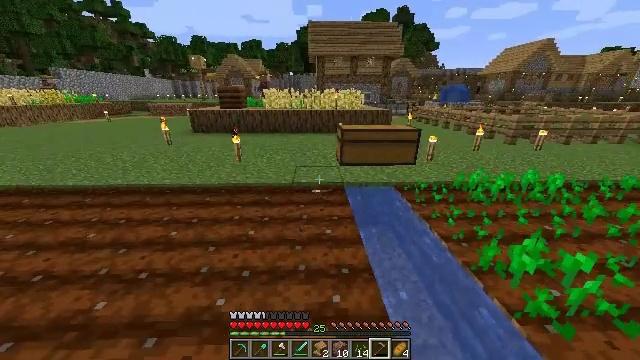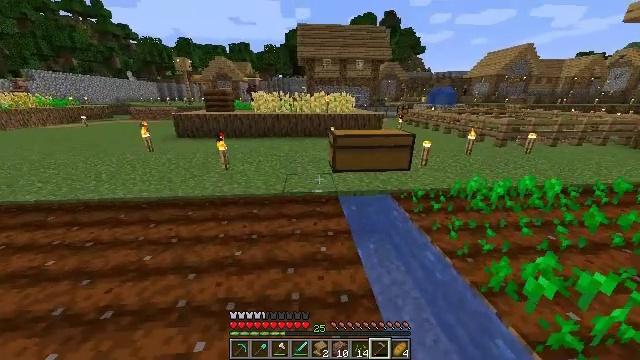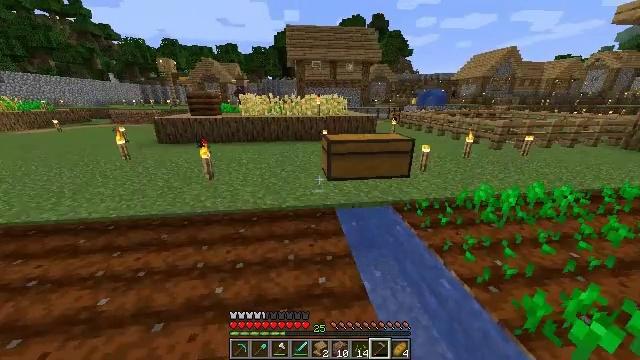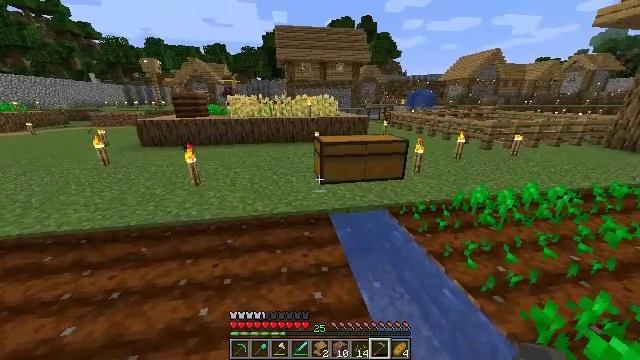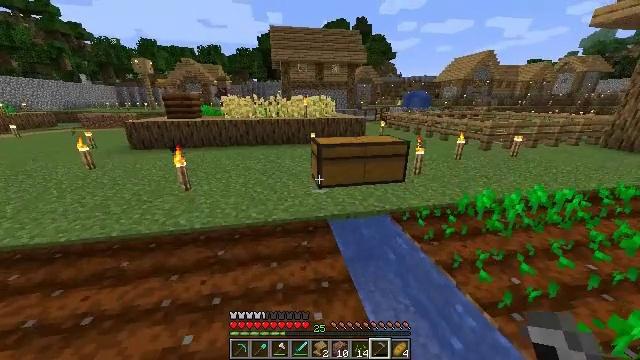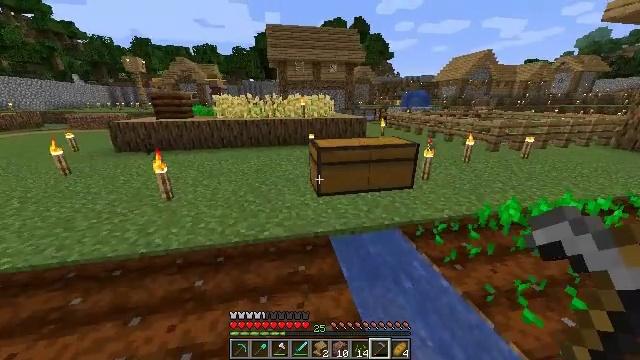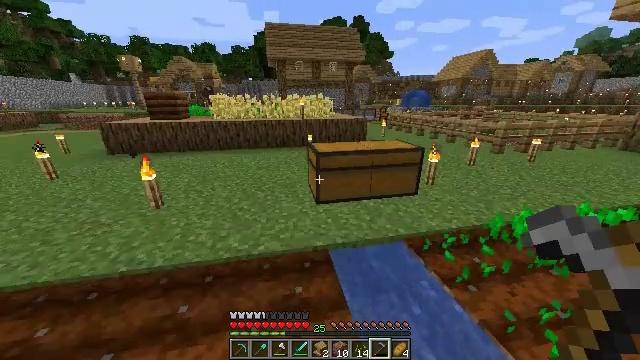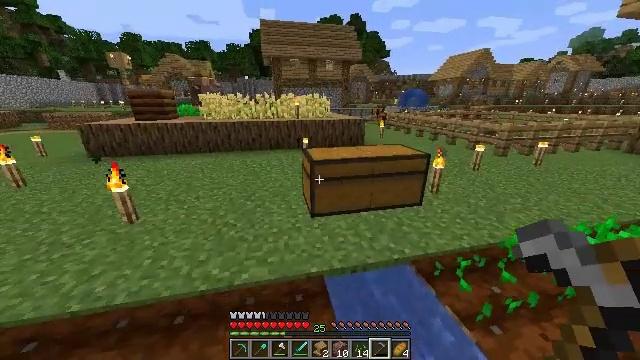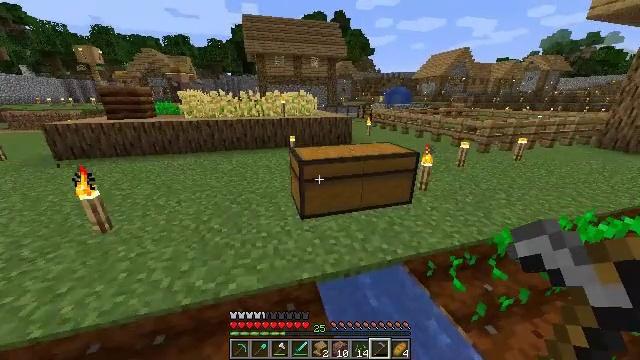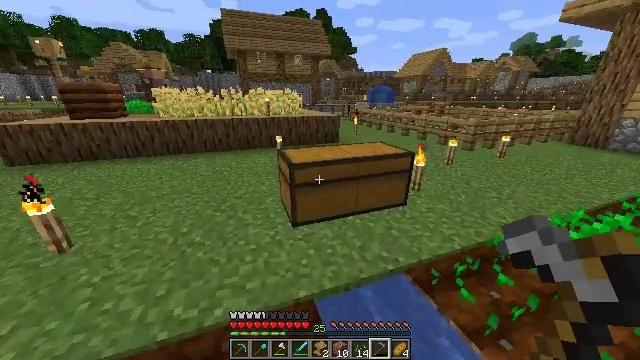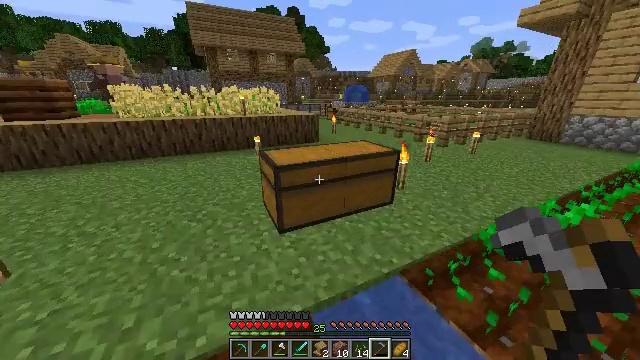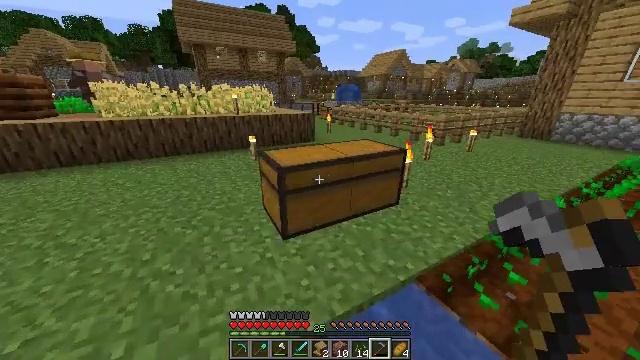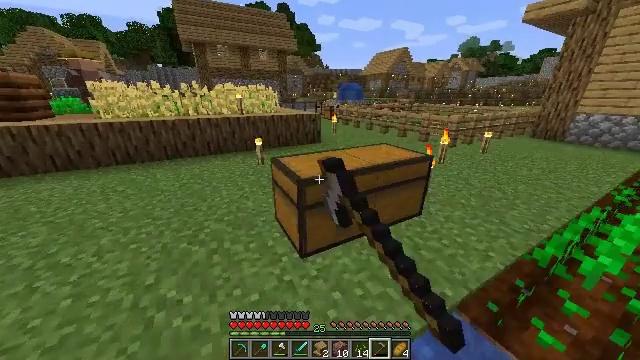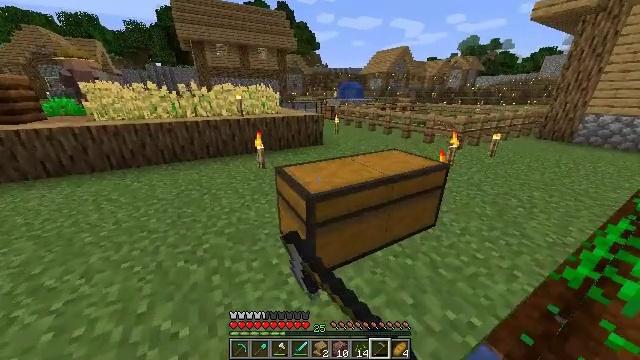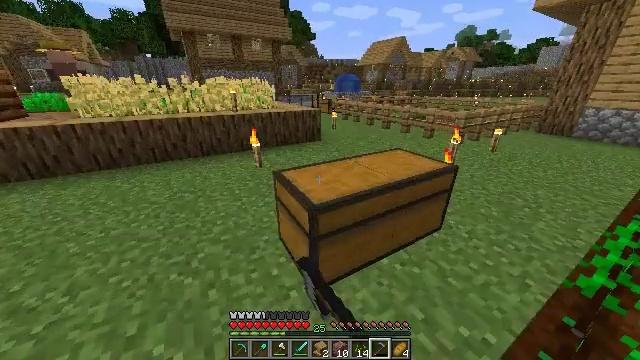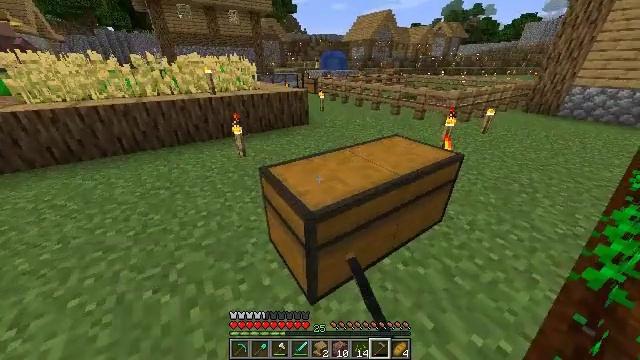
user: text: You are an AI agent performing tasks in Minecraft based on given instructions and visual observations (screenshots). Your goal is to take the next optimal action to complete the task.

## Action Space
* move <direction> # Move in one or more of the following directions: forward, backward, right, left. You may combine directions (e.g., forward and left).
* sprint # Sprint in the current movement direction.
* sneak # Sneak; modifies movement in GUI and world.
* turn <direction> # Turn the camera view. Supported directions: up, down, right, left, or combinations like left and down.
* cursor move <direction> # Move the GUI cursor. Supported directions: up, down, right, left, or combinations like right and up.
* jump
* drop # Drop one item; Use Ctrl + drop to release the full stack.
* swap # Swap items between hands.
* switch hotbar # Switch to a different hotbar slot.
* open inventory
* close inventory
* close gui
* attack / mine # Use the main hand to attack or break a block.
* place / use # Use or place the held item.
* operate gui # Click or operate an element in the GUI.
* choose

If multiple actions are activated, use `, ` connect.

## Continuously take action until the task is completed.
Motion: motion action
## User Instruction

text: Mine potatoes from the farmland.
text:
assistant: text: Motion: move forward, sprint, turn right
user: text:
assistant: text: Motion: move forward, sprint, turn right
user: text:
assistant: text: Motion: move forward, sprint, turn right
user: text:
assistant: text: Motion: move forward, sprint, turn right
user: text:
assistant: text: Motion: move forward, sprint
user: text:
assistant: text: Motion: move forward, sprint
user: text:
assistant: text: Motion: move forward, sprint
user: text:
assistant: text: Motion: move forward and move left, sprint, turn right
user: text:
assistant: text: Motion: move forward and move left, sprint, turn right
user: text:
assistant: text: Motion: move forward and move left, sprint, turn right
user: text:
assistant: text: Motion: move forward and move left, sprint, turn right, use / place
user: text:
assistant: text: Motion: move forward, use / place
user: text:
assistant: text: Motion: move forward, use / place
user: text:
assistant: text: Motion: move forward, turn right and down
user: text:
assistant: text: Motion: turn right and down
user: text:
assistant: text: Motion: cursor move right and down, open gui
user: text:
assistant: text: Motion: cursor move left and up
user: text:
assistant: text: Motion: no_op
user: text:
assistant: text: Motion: no_op
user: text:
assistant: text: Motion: no_op
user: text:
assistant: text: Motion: no_op
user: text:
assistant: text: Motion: no_op
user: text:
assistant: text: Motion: no_op
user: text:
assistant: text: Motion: no_op
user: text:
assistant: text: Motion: no_op
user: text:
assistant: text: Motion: sneak
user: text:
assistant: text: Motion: sneak, cursor move left and down
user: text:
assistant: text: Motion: sneak, cursor move left and down
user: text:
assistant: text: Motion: sneak
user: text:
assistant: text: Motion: sneak